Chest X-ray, PA view. Patient: 41 years old, sex F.
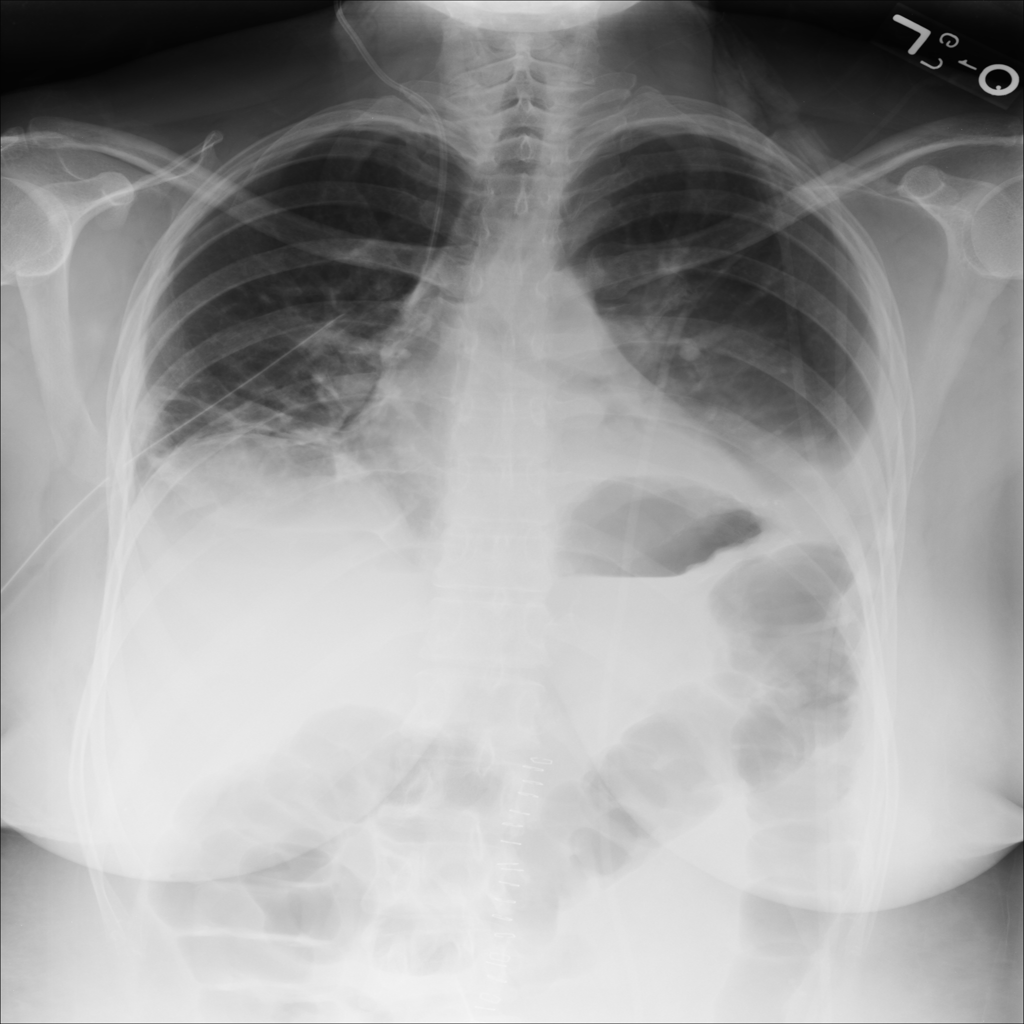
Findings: Atelectasis, Effusion